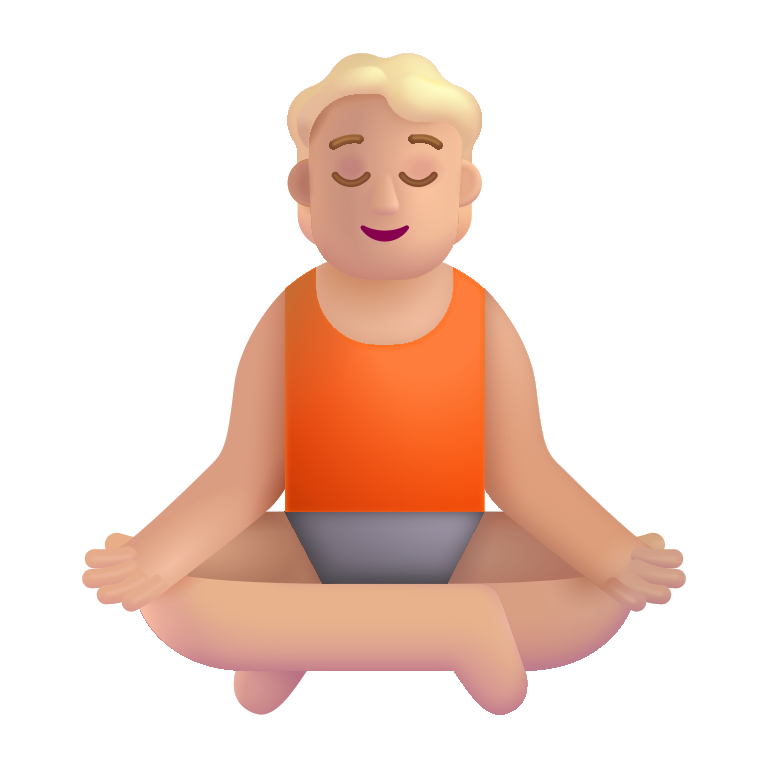
person in lotus position color  light